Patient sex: M
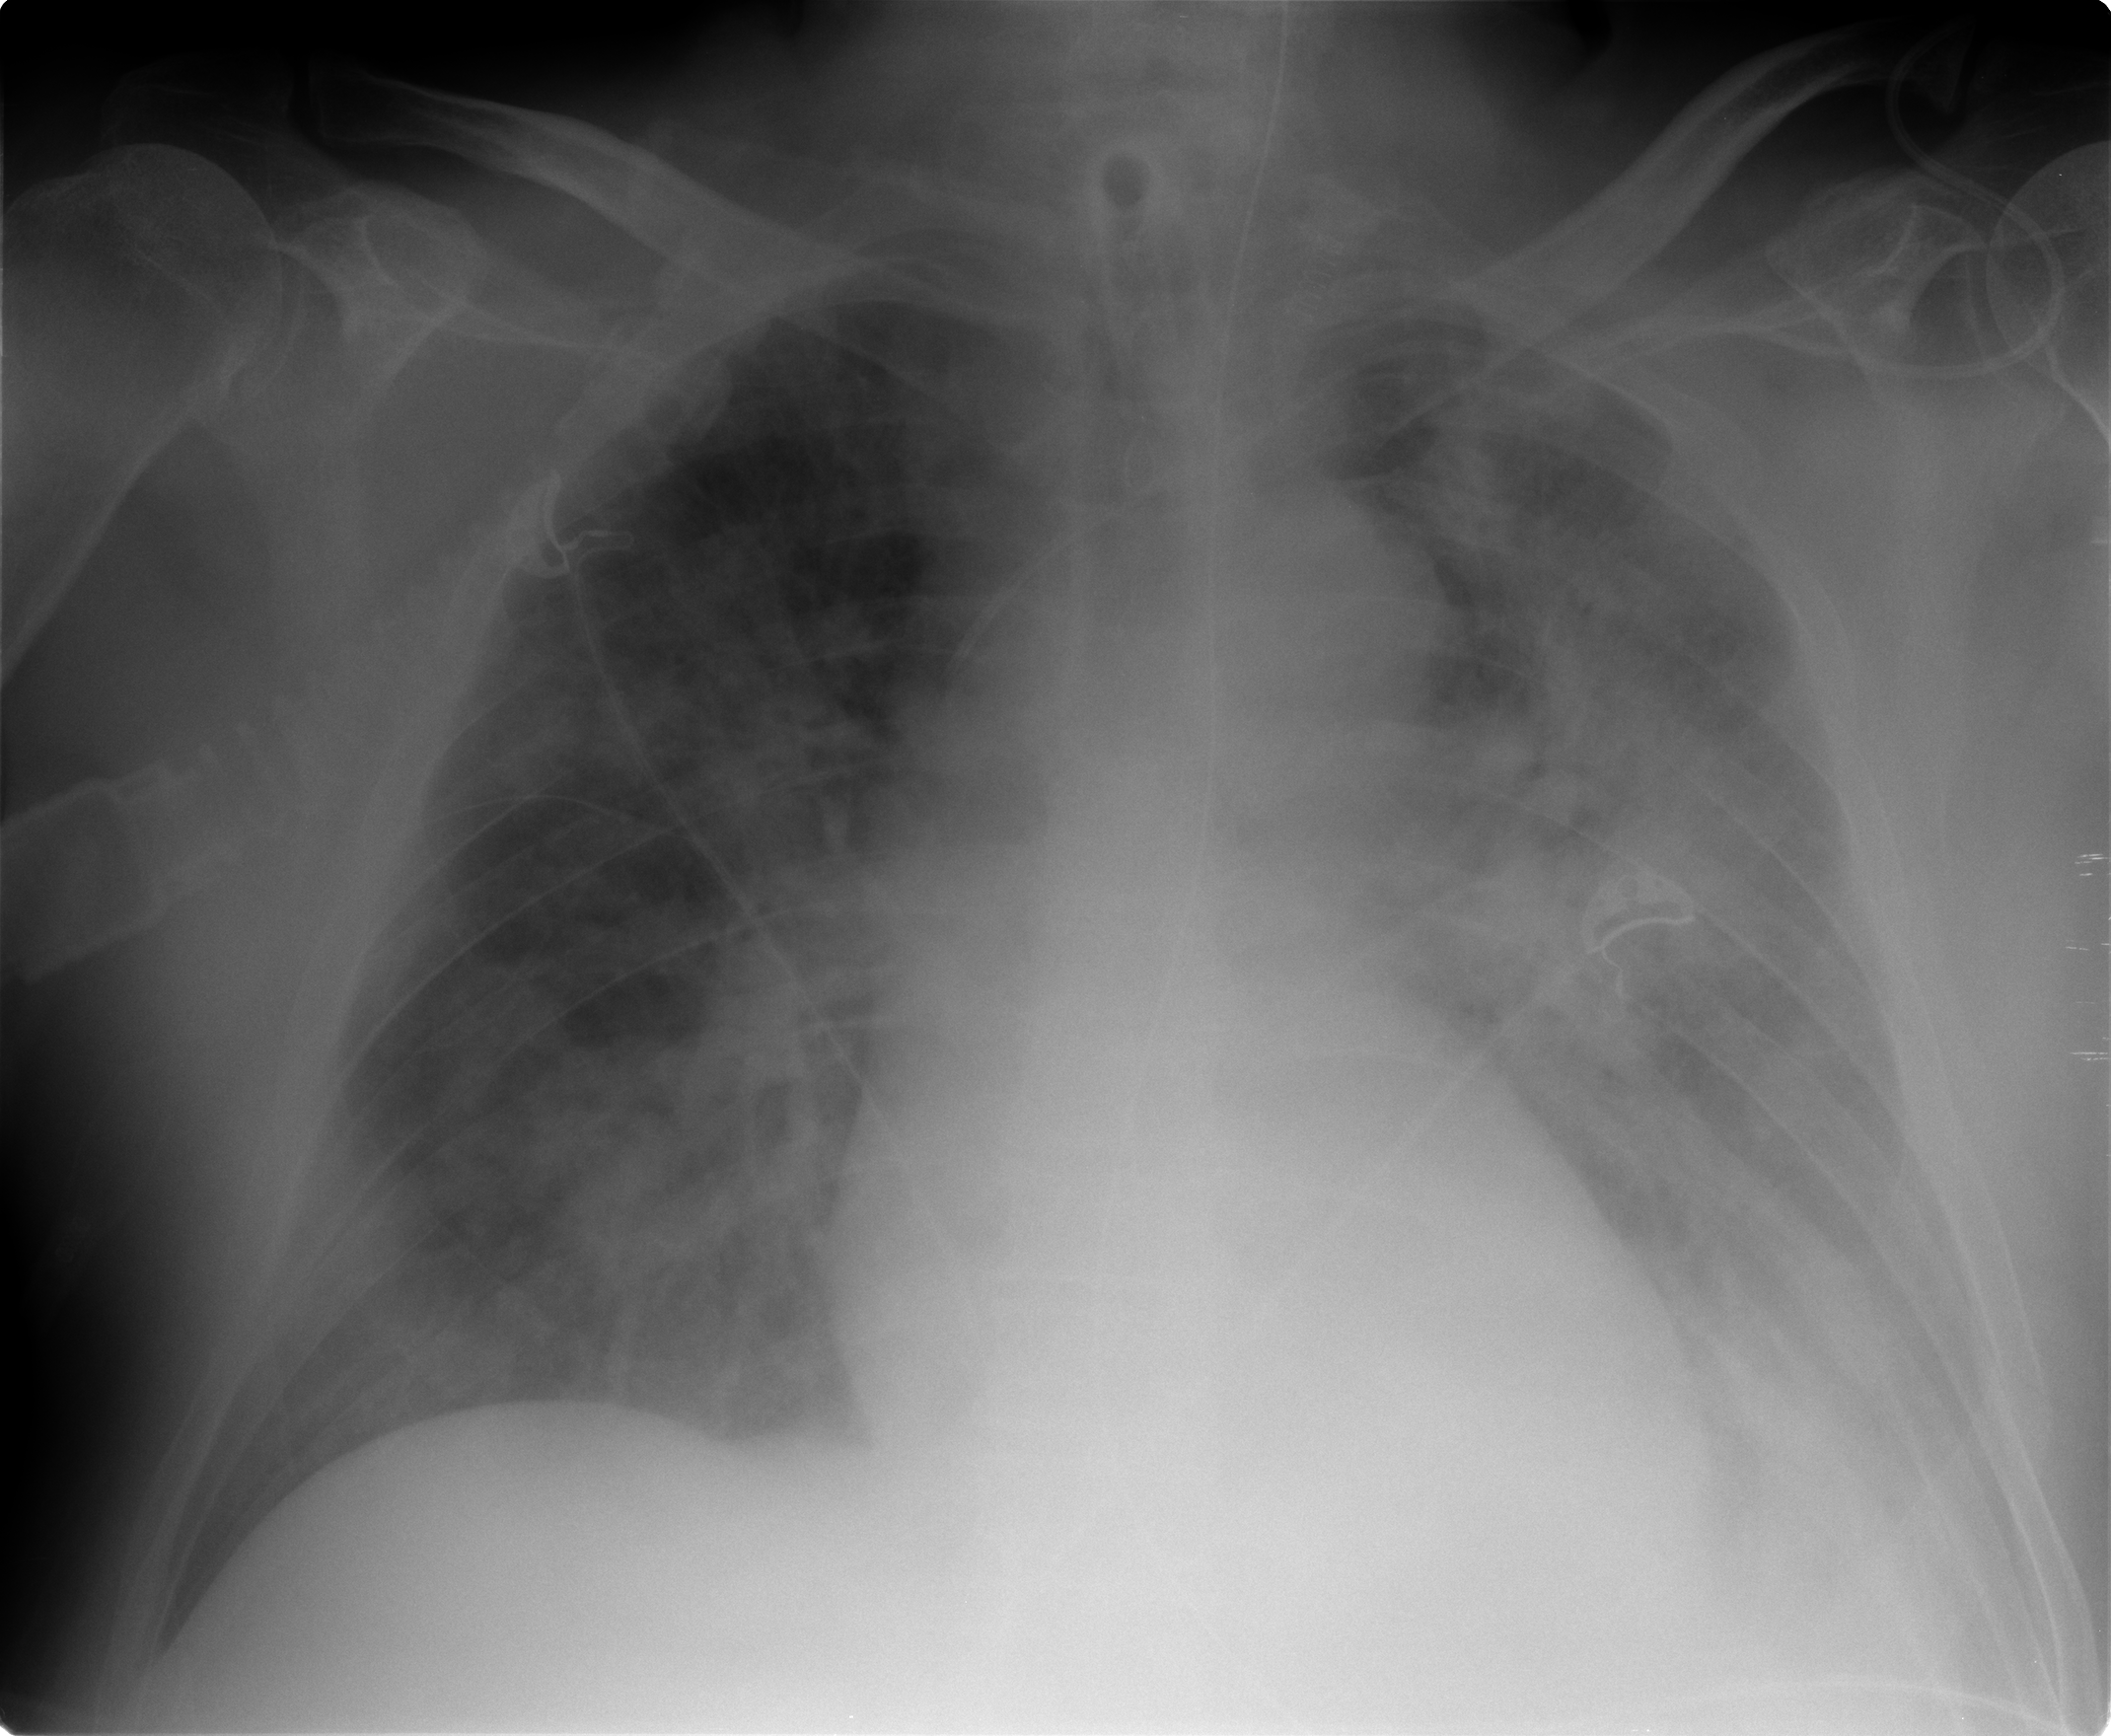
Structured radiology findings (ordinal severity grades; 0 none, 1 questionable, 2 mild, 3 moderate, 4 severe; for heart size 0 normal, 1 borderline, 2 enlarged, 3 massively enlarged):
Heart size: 0
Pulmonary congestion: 3
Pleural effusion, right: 1
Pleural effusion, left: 2
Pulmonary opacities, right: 3
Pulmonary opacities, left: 3
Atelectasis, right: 3
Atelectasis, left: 3